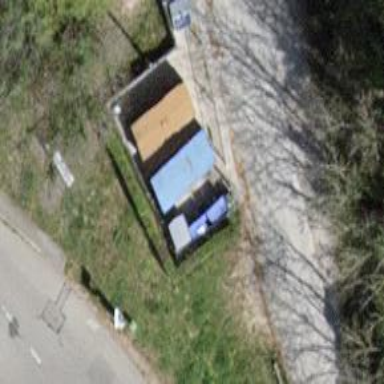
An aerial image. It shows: Recycling container in the area designated for recycling.